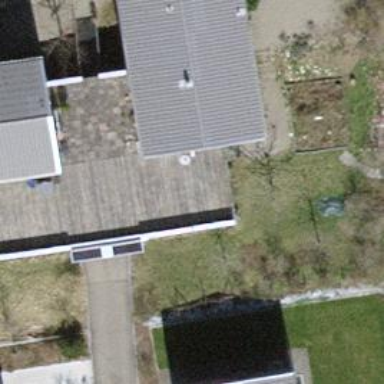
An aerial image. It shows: View of roof of building.